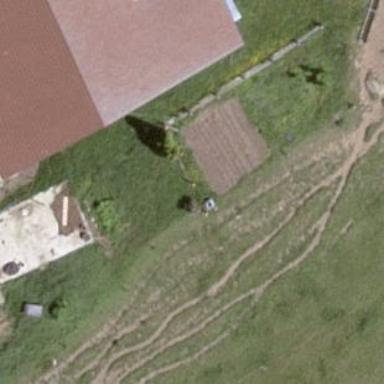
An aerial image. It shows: Vegetable garden considered as leisure land.